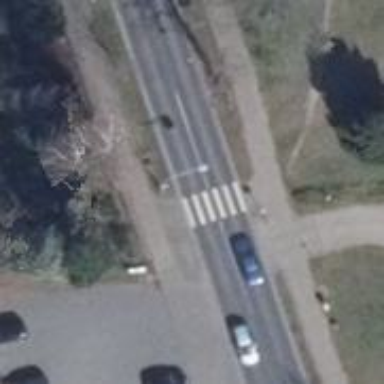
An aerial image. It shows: Uncontrolled zebra crossing on the road.